Question: This is the error i am getting "circular reference in self-nested table 'firstname1'".
I want to Hierarchical Data binding. Employee and their supervisor are in the same table.
I am taking reference from <URL>.
But it is giving error on generating Xml.
'''
using (SqlConnection con = new SqlConnection(WebConfigurationManager.ConnectionStrings["RMSConnection"].ToString()))
{
string SqlCommand = "SELECT EmployeeId,FirstName,ReportToId FROM tblEmployee";
SqlDataAdapter adapter = new SqlDataAdapter();
adapter.SelectCommand = new SqlCommand(
SqlCommand, con);
adapter.Fill(ds);
ds.Tables[0].TableName = "FirstName1";
DataRelation dr = new DataRelation("pageId_parentId",ds.Tables["FirstName1"].Columns["EmployeeId"], ds.Tables["FirstName1"].Columns["ReportToId"]);
dr.Nested = true;
ds.Relations.Add(dr);
}
//string s= ds.GetXml();
'''
above is my code.
Please Suggest.

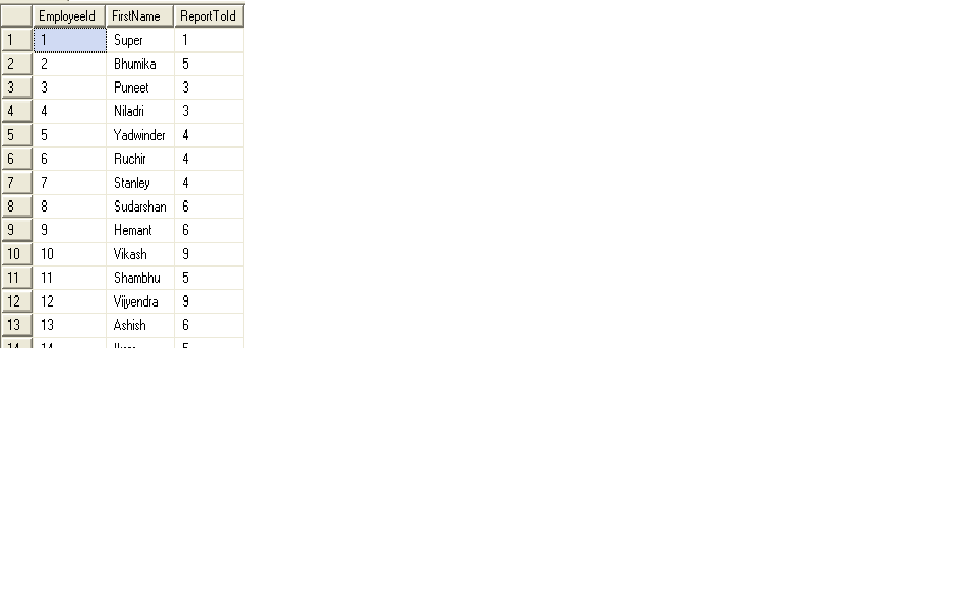
Answer: You got an infinite loop in your table's data.
You are trying to make a link between 'EmployeeId' and 'ReportToId' but something is wrong.
Your problem is with all your row where the
Exemple:
'''
EmployeeId First Name ReportToId
1 Super 1
'''
In those cases, you need to set the ReportToId to Null
'''
EmployeeId First Name ReportToId
1 Super Null
'''